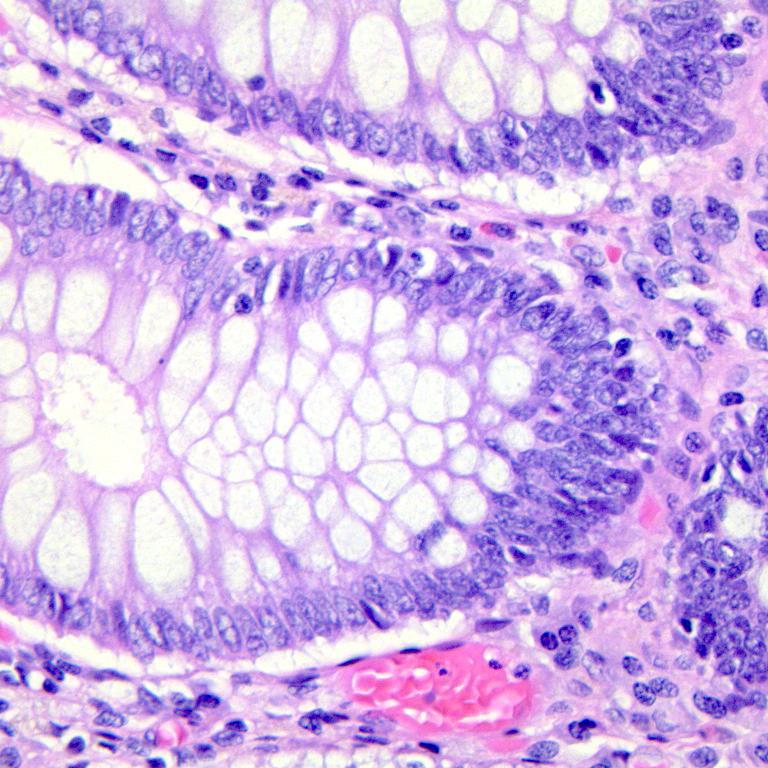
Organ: colon
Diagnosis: benign